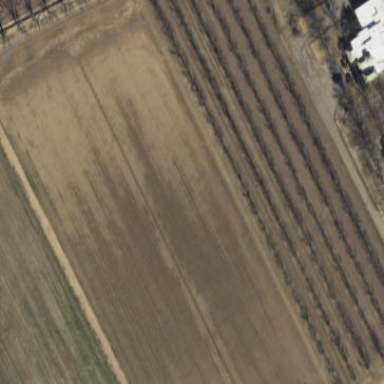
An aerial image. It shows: Orchard.